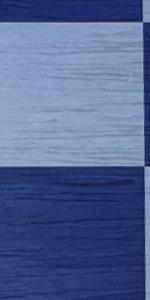
Label: Empty